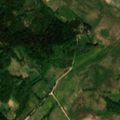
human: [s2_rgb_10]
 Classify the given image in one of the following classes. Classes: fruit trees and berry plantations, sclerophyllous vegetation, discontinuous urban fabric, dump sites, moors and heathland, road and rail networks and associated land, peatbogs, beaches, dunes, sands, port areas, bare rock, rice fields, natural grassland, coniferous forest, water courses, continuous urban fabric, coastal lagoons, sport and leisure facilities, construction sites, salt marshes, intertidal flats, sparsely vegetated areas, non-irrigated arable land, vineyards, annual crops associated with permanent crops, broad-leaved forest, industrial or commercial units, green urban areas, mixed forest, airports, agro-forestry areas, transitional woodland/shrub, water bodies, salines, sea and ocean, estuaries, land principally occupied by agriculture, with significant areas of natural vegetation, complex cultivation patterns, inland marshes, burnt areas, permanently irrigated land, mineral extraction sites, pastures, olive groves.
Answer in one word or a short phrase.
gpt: non-irrigated arable land, pastures, complex cultivation patterns, coniferous forest, mixed forest, transitional woodland/shrub